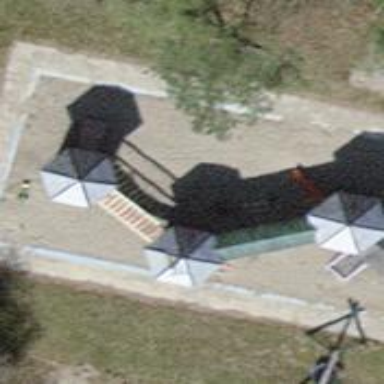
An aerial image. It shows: Playground area for leisure land.